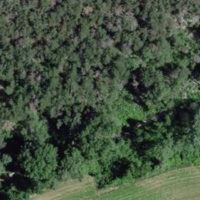
EUNIS habitat code: 44
Species observed at this site:
Exosoma lusitanicum
Cephalanthera longifolia